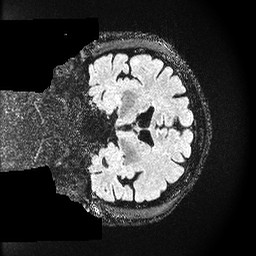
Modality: FLAIR
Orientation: coronal
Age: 64
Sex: male
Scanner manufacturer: ge
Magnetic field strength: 3 T
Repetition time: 4.802 s
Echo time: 0.117 s